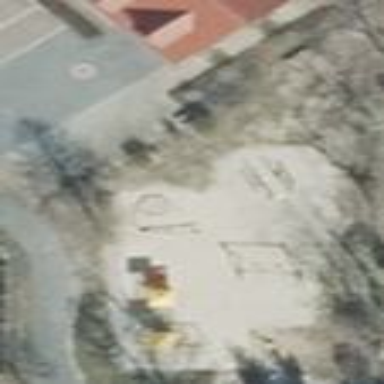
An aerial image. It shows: Playground area for leisure land.